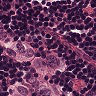
Metastatic tissue present: yes